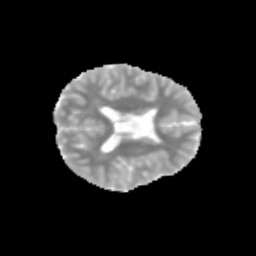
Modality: MD
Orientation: axial
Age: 13
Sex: male
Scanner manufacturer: siemens
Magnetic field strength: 3 T
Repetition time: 3.8 s
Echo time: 0.07 s